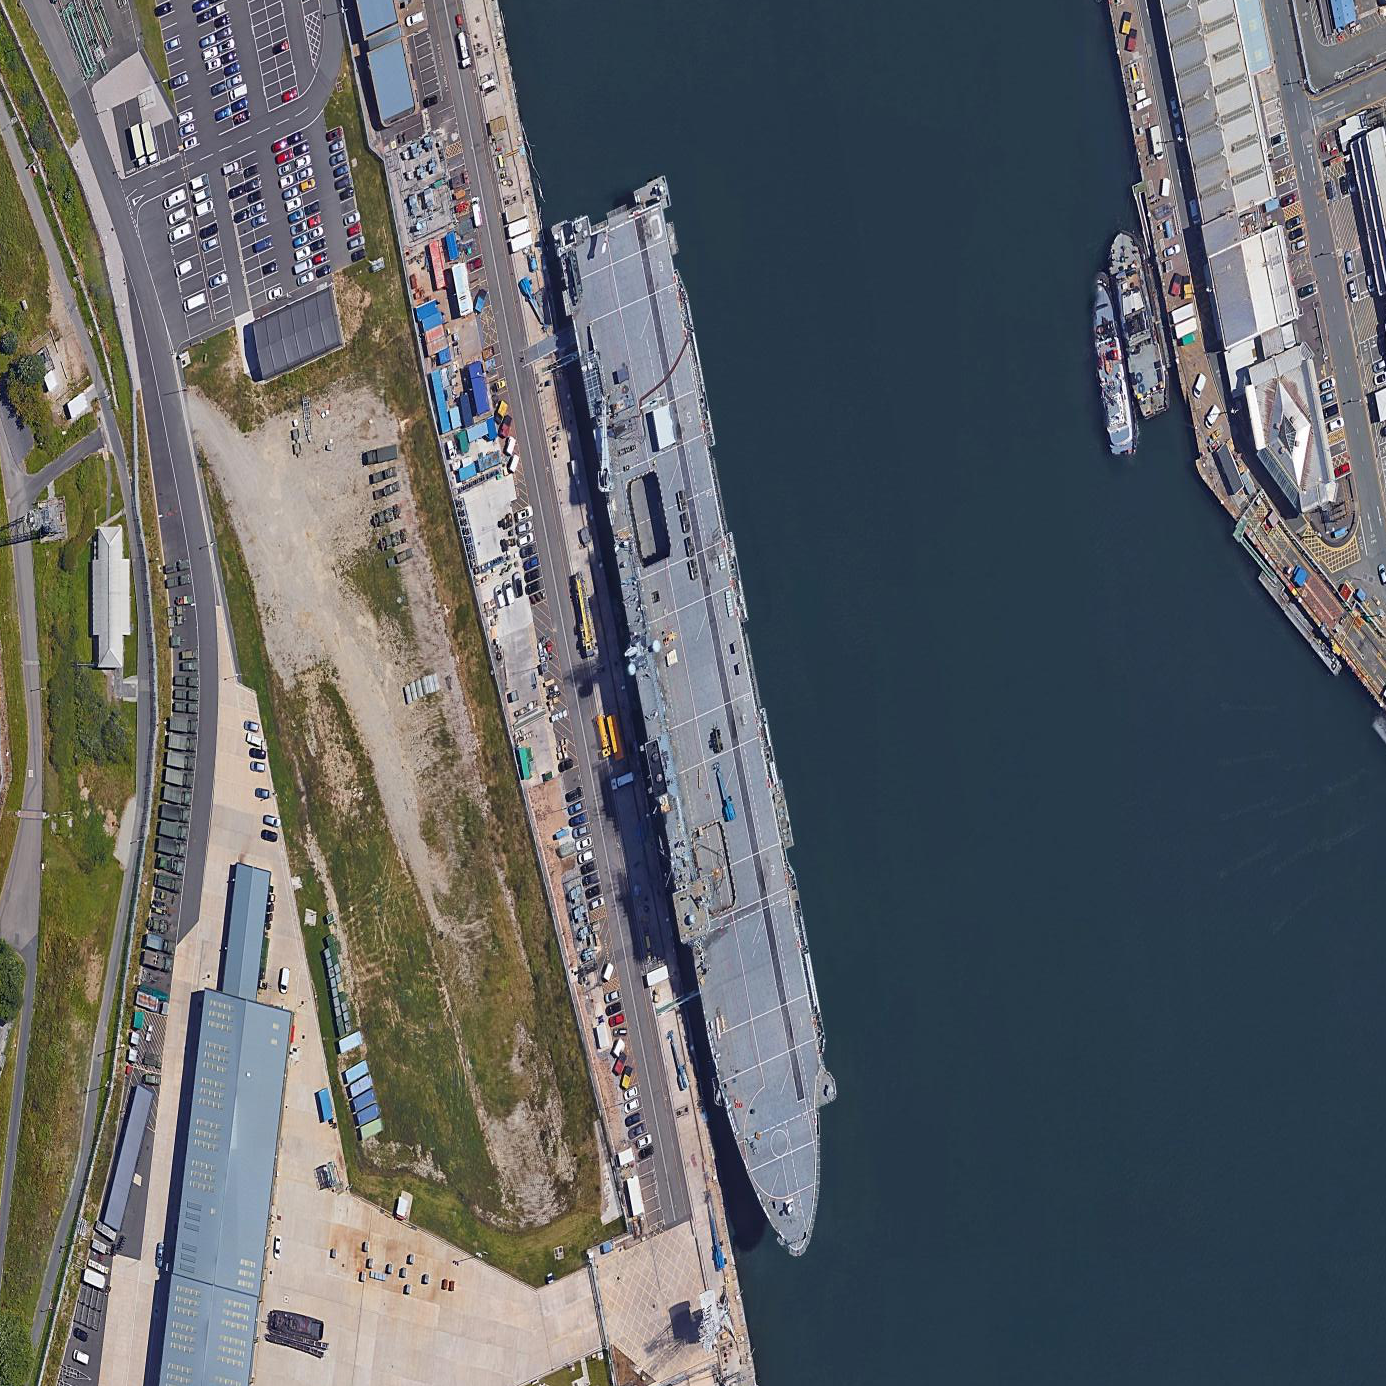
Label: assault